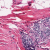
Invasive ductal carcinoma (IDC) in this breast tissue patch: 0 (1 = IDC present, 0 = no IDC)